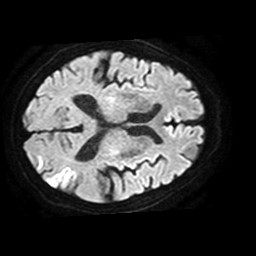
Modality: TRACE
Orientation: axial
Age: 85
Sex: female
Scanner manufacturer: philips
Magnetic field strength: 1.5 T
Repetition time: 3.641 s
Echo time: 0.09255 s